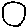
Label: circle